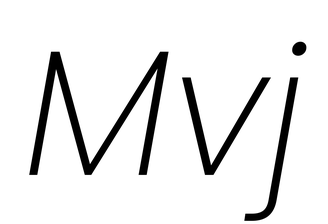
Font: Poppins-ExtraLightItalic